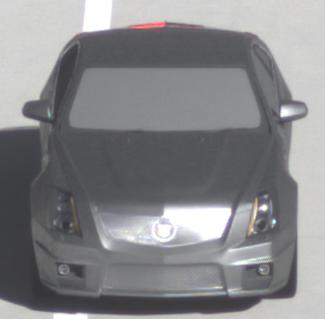
Make: Cadillac
Model: CTS-V
Detailed model: CTS-V (II) Limousine
Model produced from: 2008/11
Model produced until: 2010/12
Doors: 4
Color: gray
Road condition: dry road
Daytime: morning or afternoon
Contrast: high contrast